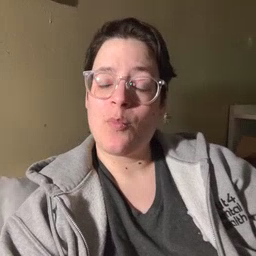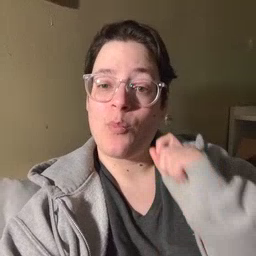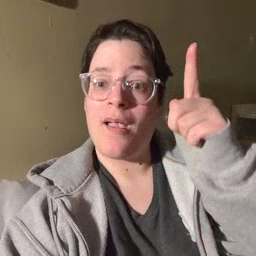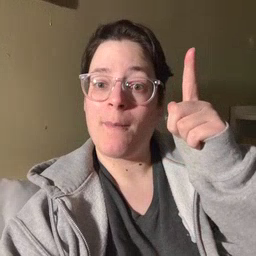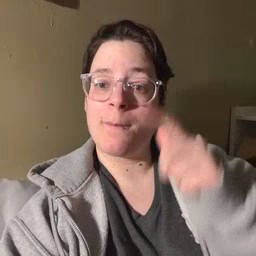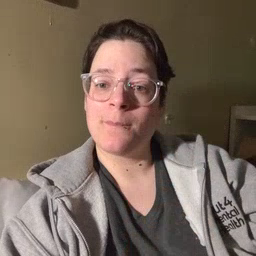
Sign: wake